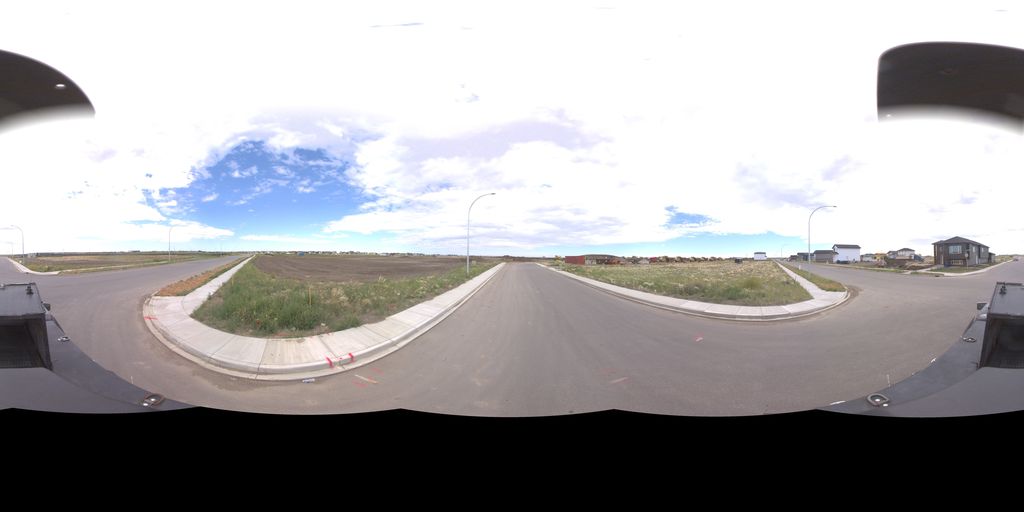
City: saskatoon